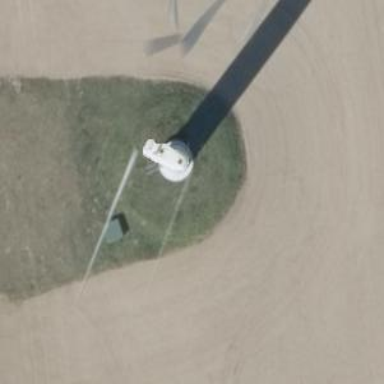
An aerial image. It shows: Wind generator powered by wind. The generator type is horizontal axis and it uses wind turbines.